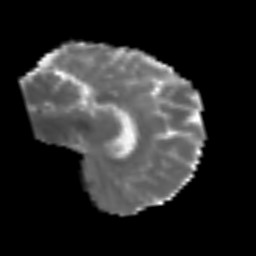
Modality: MD
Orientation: sagittal
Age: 42
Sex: male
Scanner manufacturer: siemens
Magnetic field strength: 3 T
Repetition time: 3.2 s
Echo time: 0.081 s